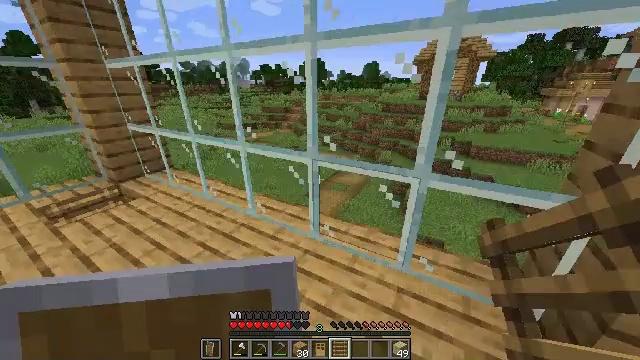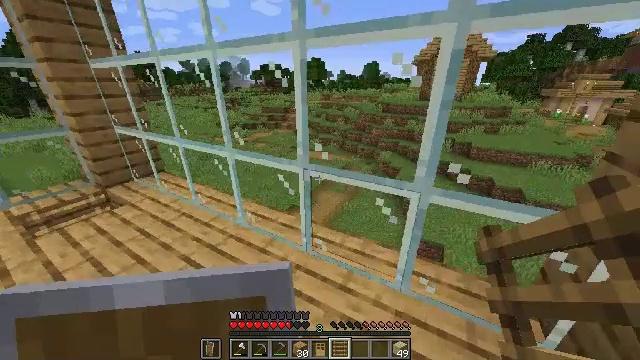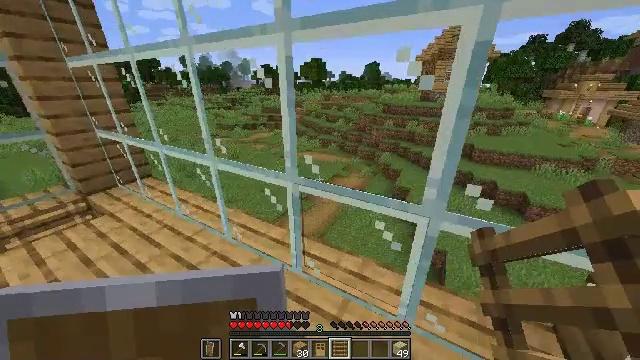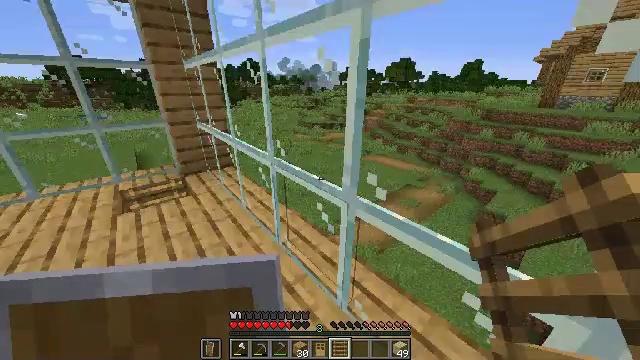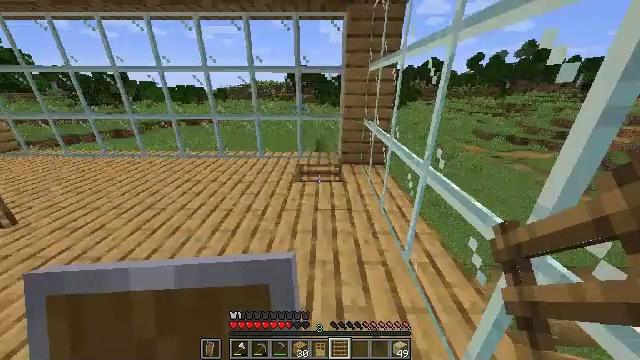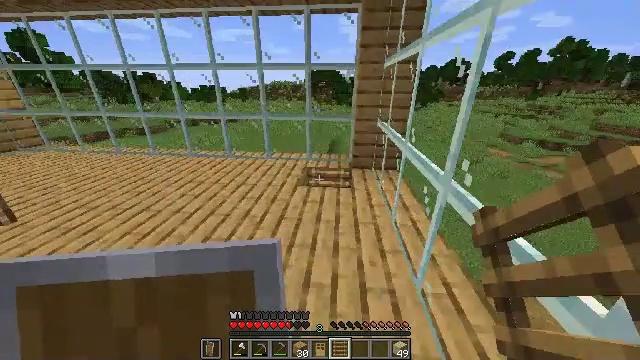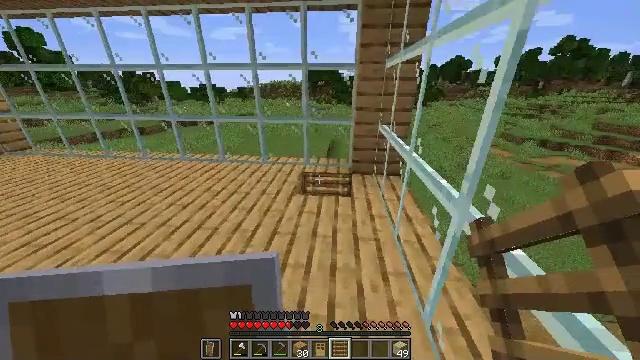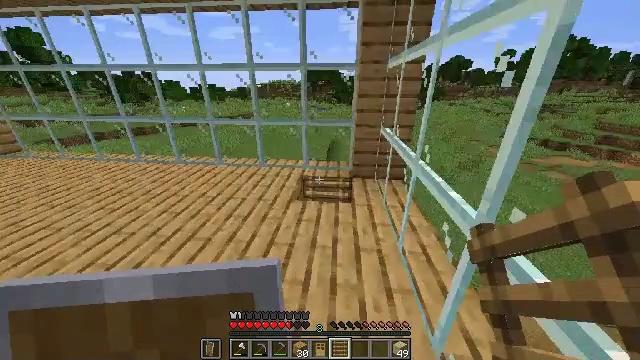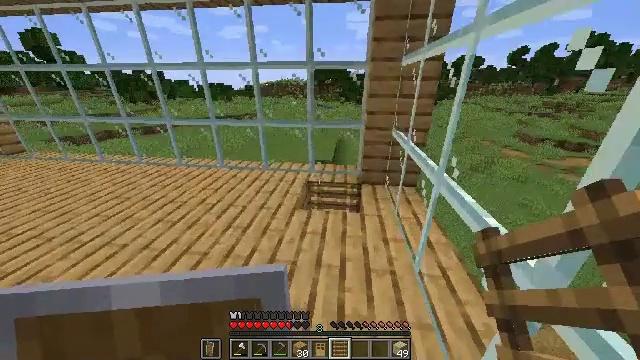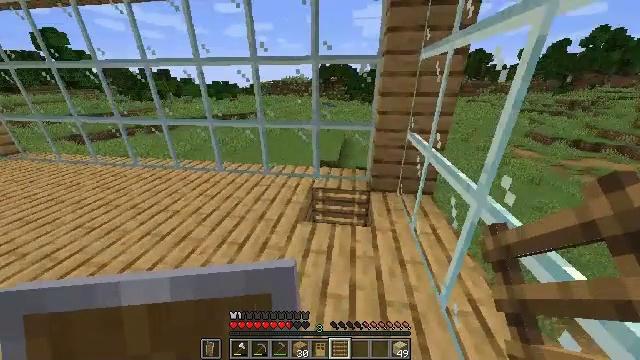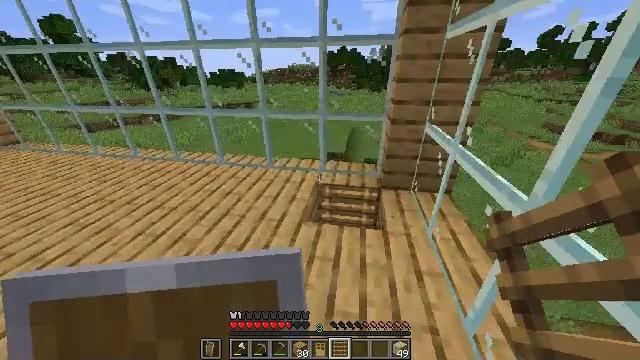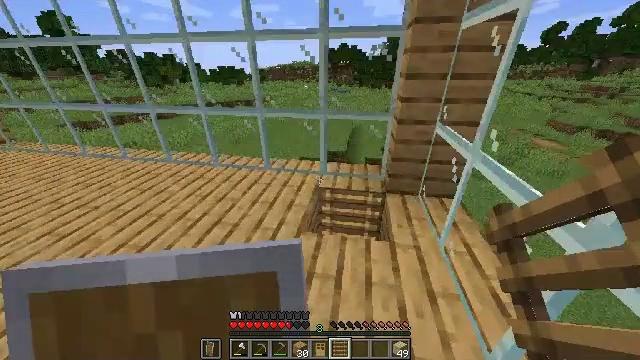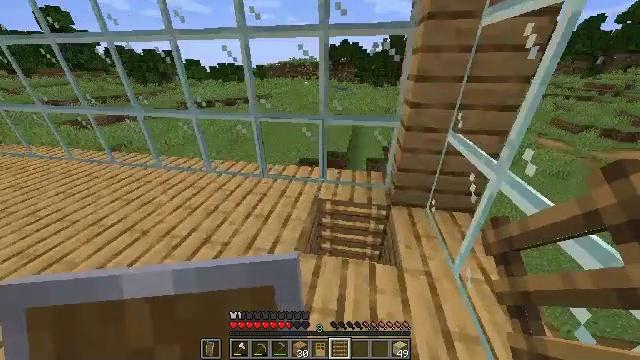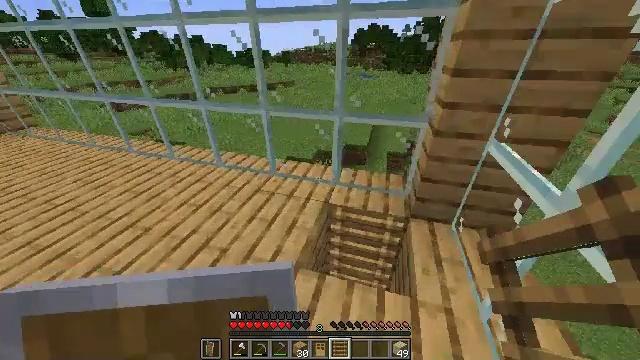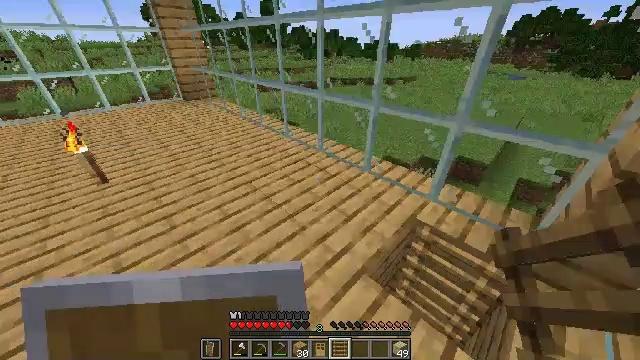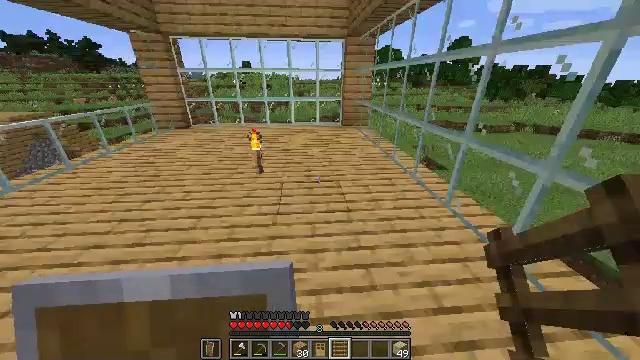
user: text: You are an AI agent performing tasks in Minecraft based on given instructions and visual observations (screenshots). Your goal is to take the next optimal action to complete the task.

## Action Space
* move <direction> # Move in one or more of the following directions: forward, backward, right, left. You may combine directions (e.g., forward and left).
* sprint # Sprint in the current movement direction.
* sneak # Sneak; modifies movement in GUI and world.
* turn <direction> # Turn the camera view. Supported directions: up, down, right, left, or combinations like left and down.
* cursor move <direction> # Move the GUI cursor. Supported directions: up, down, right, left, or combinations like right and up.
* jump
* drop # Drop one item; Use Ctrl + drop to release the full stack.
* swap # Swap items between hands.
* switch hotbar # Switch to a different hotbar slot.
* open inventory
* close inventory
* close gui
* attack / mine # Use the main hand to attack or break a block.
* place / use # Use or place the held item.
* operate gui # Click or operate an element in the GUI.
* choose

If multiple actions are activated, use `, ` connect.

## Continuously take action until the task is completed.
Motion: motion action
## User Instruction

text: Break the glass pane to collect it.
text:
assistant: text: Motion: move forward, sprint
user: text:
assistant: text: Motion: move forward, sprint
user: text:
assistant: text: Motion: move forward, sprint, turn left
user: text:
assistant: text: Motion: move forward, sprint, turn left
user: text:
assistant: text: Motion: move forward, sprint, turn left
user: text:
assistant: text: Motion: move forward, sprint
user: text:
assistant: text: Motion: move forward, sprint
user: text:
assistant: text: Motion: move forward, sprint, turn left
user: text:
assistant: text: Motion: move forward, sprint, turn left
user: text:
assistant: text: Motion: move forward, sprint, turn left and down
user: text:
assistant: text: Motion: move forward, sprint
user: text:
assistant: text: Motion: move forward, sprint
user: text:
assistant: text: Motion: move forward and move right, turn left and down
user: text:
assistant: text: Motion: move forward and move right, turn left and down
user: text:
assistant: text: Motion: move forward and move right, turn left and up
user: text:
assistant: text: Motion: move forward and move right, turn left and up
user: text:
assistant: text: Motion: move forward and move right, sprint, turn left and up
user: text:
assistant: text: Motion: move forward and move right, sprint, turn up
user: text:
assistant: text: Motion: move forward and move right, sprint
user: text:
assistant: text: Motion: move forward and move right, sprint
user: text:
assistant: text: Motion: move forward and move right, sprint
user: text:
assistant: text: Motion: move forward and move right, sprint, turn left
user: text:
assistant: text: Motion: move forward and move right, sprint, turn left
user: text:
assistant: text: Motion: move forward and move right, sprint
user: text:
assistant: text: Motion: move forward, sprint, turn left
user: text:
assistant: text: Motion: move forward, sprint, turn left
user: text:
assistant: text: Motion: move forward, sprint, turn left and down
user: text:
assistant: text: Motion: move forward, sprint
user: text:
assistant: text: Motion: move forward, sprint, turn left
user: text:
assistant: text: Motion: move forward, sprint, turn left